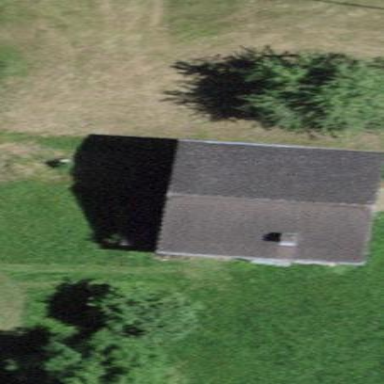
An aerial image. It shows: Barn.